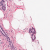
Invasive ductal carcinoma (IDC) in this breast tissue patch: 0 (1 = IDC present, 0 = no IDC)